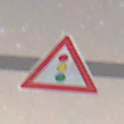
Verkehrszeichen: Lichtzeichenanlage
Umgebung: Outdoor, Suburban
Tageszeit: Night
Wetter: Clear
Licht: Artificial
Jahreszeit: NotSpecified
Kontrast: MediumContrast